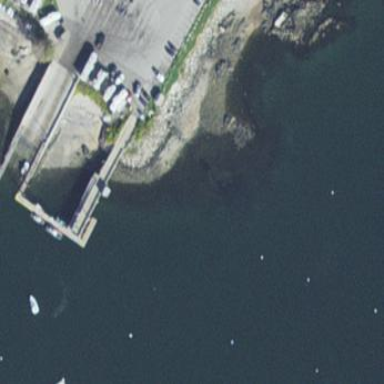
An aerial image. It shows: Breakwater made of rock.